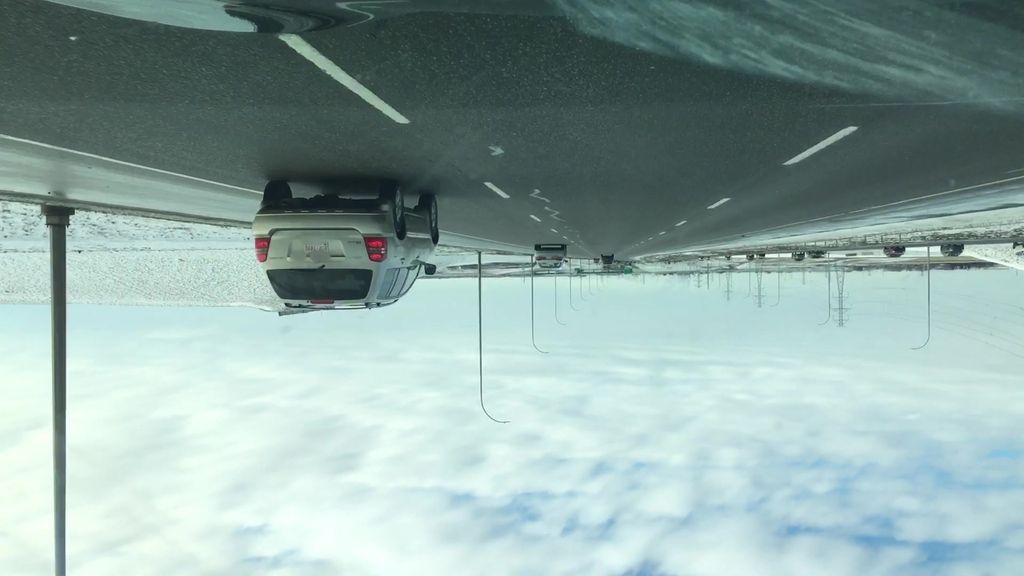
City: calgary